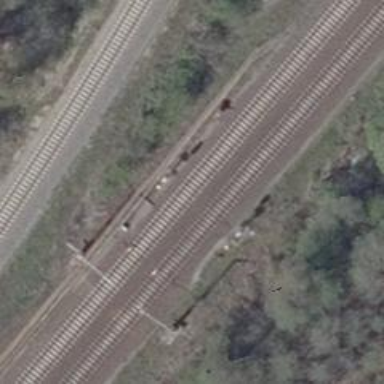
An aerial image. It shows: Railway signal.